Question: I have a list of cities and product costs that are effective as of the date listed.
I'm trying to make a formula that will return the applicable cost to cell "C" when given an city in "A" and a date in "B". For example, when A is "Cincinnati" and B is "22-Jul-16", C should read "$18.00".
The list is updated and keep in order of effective dates. I was originally thinking 'CONCATENATE' city and date then use a 'VLOOKUP' set to 'TRUE', but the approximation for the date doesn't work combine them with text so it only returns the cost for the exact date. Guessing this is in the realm of arrays but not too savvy with them.
Open to any suggestion, thanks!
'''
City Effective Date Cost City Date Cost
Cincinnati 01-Jan-16 $15.00 A B C
Dayton 01-Jan-16 $14.50
Atlanta 01-Jan-16 $16.50
Dallas 01-Jan-16 $16.00
Atlanta 20-Feb-16 $18.00
Cincinnati 01-Mar-16 $15.20
Dallas 31-Mar-16 $17.00
Dayton 12-May-16 $15.00
Atlanta 21-Jun-16 $20.00
Cincinnati 01-Jul-16 $18.00
Dallas 31-Jul-16 $20.00
Cincinnati 01-Sep-16 $16.00
Dayton 11-Sep-16 $17.00
Atlanta 22-Sep-16 $17.75
Dallas 01-Oct-16 $16.50
Dayton 12-Nov-16 $15.50
'''

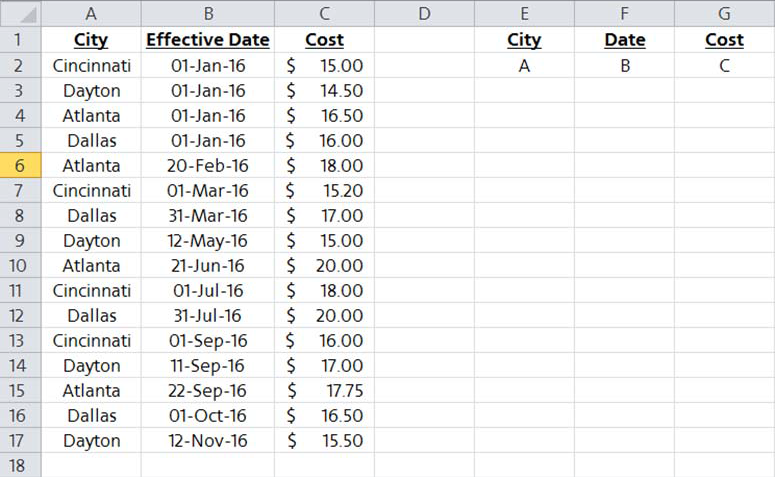
Answer: You would use this array formula:
'''
=INDEX($C$2:$C$17,MATCH(H2,IF($A$2:$A$17=G2,$B$2:$B$17)))
'''
Being an array formula it needs to be confirmed with Ctrl-Shift-Enter instead of Enter when exiting Edit mode. If done properly then Excel will put '{}' around the formula.
<URL>